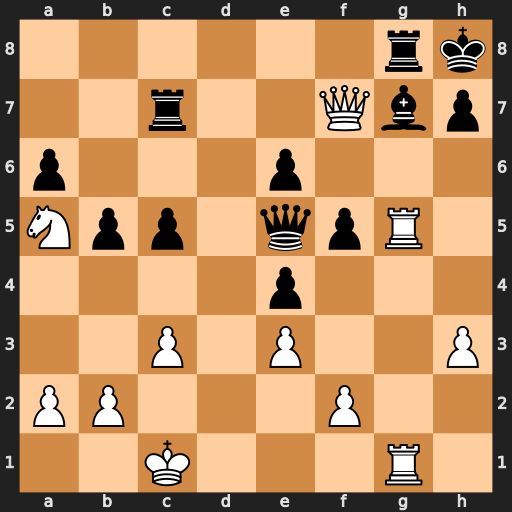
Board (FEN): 6rk/2r2Qbp/p3p3/Npp1qpR1/4p3/2P1P2P/PP3P2/2K3R1
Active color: w
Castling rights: -
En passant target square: -
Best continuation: Rxg7 Qxg7 Rxg7 Rxf7 Rxf7